Question: Given the following four-coloring problem graph, where part of the region has been pre-colored, how many coloring combinations are there for the remaining region?
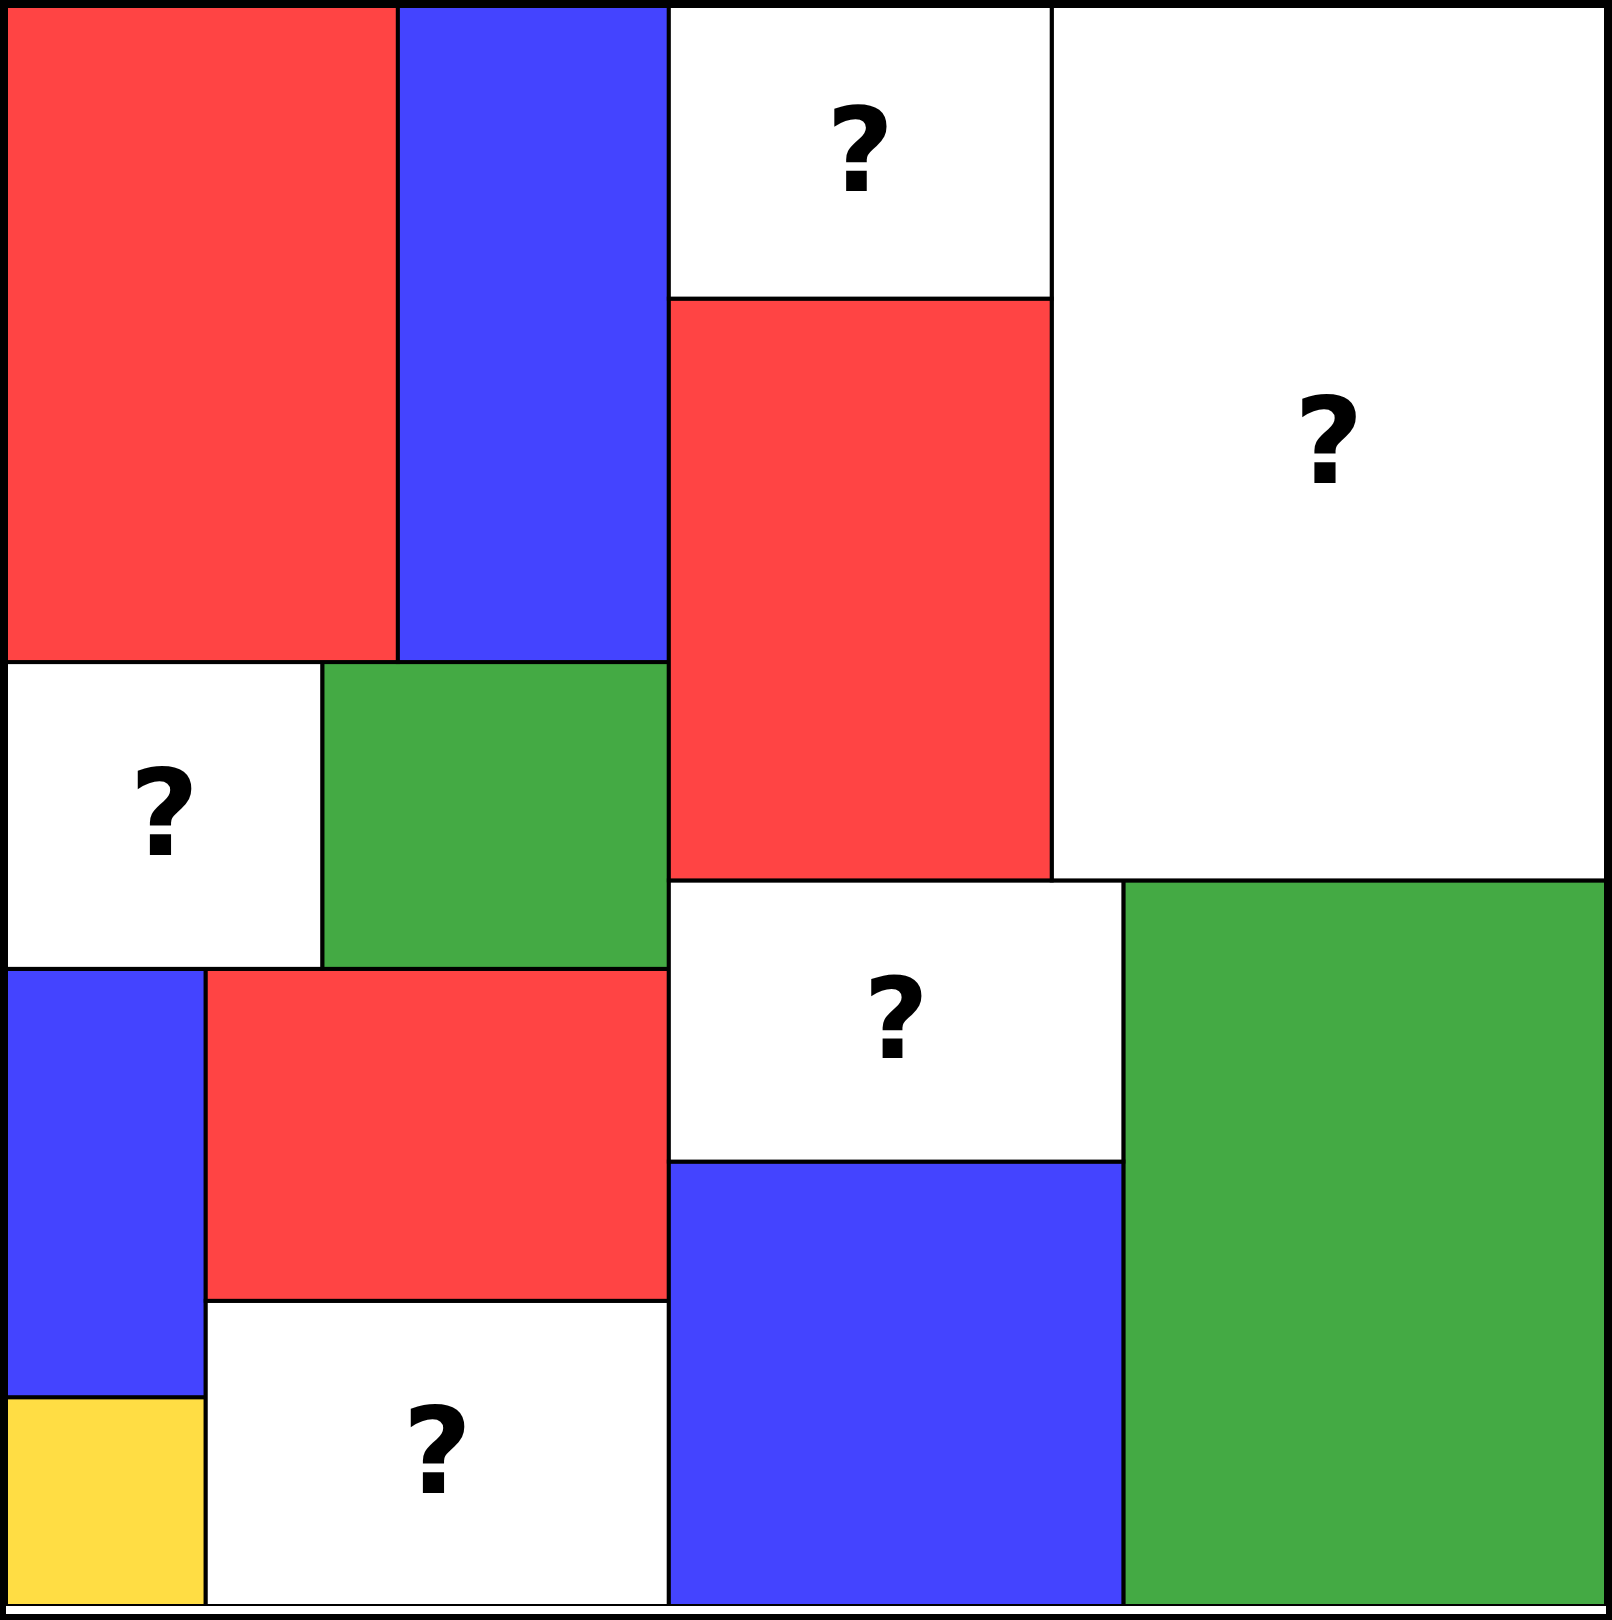
Answer: 2